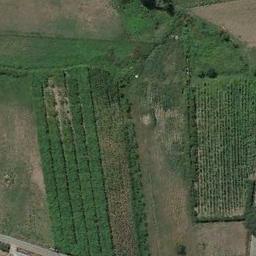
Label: rectangular_farmland